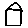
Label: house